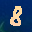
Label: 8